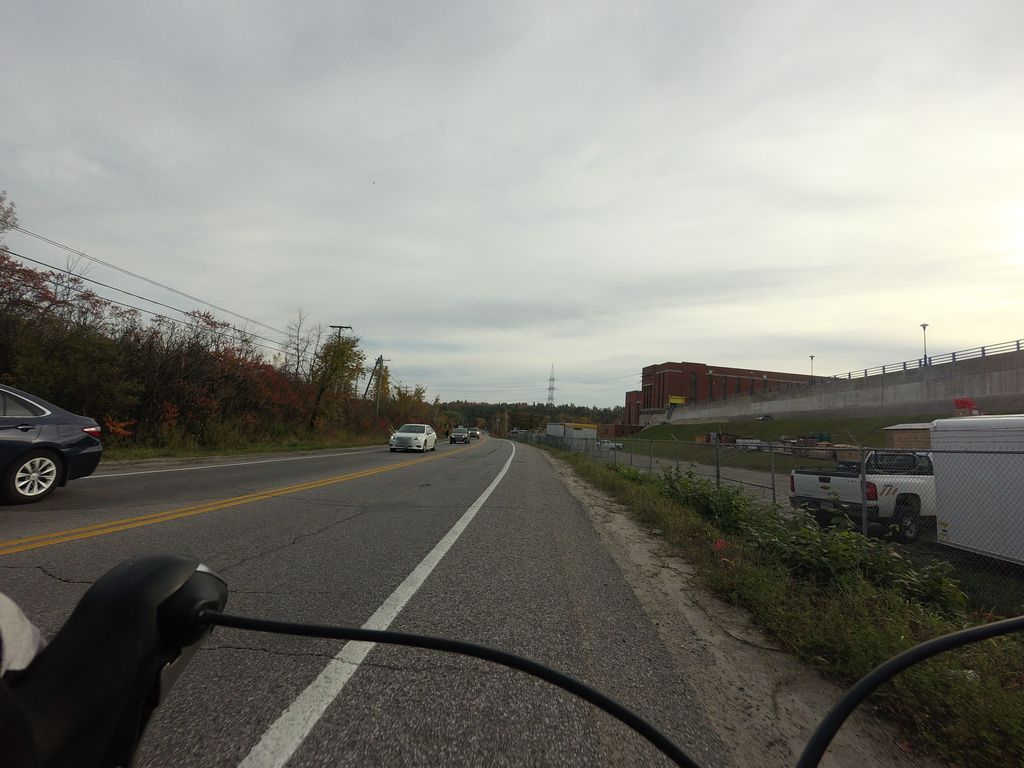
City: ottawa-gatineau